Question: I implemented framework however i am having problems getting the built-in validation to work for emails and urls. It seem as though the functions are not firing under is my code and screen shot of my directory structure:
'''
<%@ page language="java" contentType="text/html; charset=ISO-8859-1"
pageEncoding="ISO-8859-1"%>
<%@taglib prefix="s" uri="/struts-tags"%>
<%@ taglib prefix="c" uri="http://java.sun.com/jsp/jstl/core" %>
<%@ taglib prefix="fmt" uri="http://java.sun.com/jsp/jstl/fmt" %>
<!DOCTYPE html PUBLIC "-//W3C//DTD HTML 4.01 Transitional//EN" "http://www.w3.org/TR/html4/loose.dtd">
<html>
<head>
<script src="dojo/dojo/dojo.js" data-dojo-config="async:true"></script>
<script>
//load requirements for declarative widgets
require(["dojo/parser",
/* dojox/ validate resources */
"dojox/validate/us", "dojox/validate/web",
/* basic dijit classes */
"dijit/form/CheckBox", "dijit/form/Textarea", "dijit/form/FilteringSelect", "dijit/form/TextBox", "dijit/form/ValidationTextBox", "dijit/form/DateTextBox", "dijit/form/TimeTextBox", "dijit/form/Button", "dijit/form/RadioButton", "dijit/form/Form", "dijit/form/DateTextBox",
/* basic dojox classes */
"dojox/form/BusyButton", "dojox/form/CheckedMultiSelect",
"dojo/domReady!"]);
</script>
<link href= "<c:url value="dojo/dijit/themes/claro/claro.css" />" rel="stylesheet" type="text/css" media="screen"/>
<title>Insert title here</title>
</head>
<body class="class">
<form data-dojo-type="dijit/form/Form" method="post">
<script type="dojo/method" event="onSubmit">
if(this.validate()){
alert('your form is valid');
return confirm('Form is valid, press OK to submit');
}else{
alert('Form contains invalid data. Please correct first');
return false;
}
return true;
</script>
<label for="value1Box">A textbox set with a value from the above textbox:</label><br/>
<input type="text" required="true" name="firstName" id="firstName" placeholder="Your Name"
data-dojo-type="dojo/dijit/form/ValidationTextBox" missingMessage="Ooops! You forgot your first name!" /><br/>
<input type="text" required="true" name="website" id="website" placeholder="Your Website"
data-dojo-type="dijit/form/ValidationTextBox" validator="dojox.validate.isUrl" /><br/>
<input type="text" required="true" name="email" id="email"
data-dojo-type="dijit/form/ValidationTextBox" validator="dojox.validate.isEmailAddress" /><br/>
<input type="submit" value="Submit Form" label="Submit Form"
id="submitButton" data-dojo-type="dijit/form/Button" />
</form>
</body>
</html>
'''

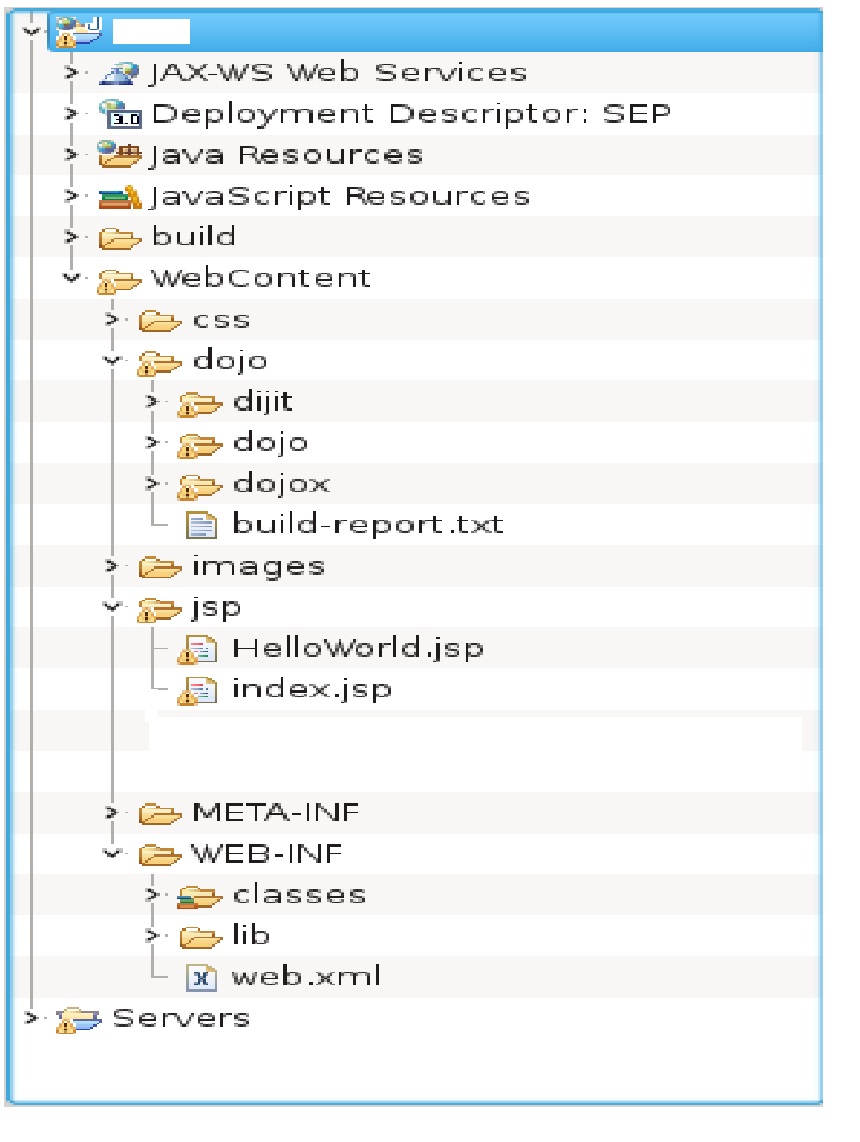
Answer: You are using a wrong type in the following piece of HTML:
'''
<input type="text" required="true" name="firstName" id="firstName" placeholder="Your Name"
data-dojo-type="dojo/dijit/form/ValidationTextBox" missingMessage="Ooops! You forgot your first name!" />
'''
As you can see here you're using the 'dojo/dijit/form/ValidationTextBox' here, but it should be 'dijit/form/ValidationTextBox' just like the other two.
If you do that it should normally work, at least it is in this <URL>.